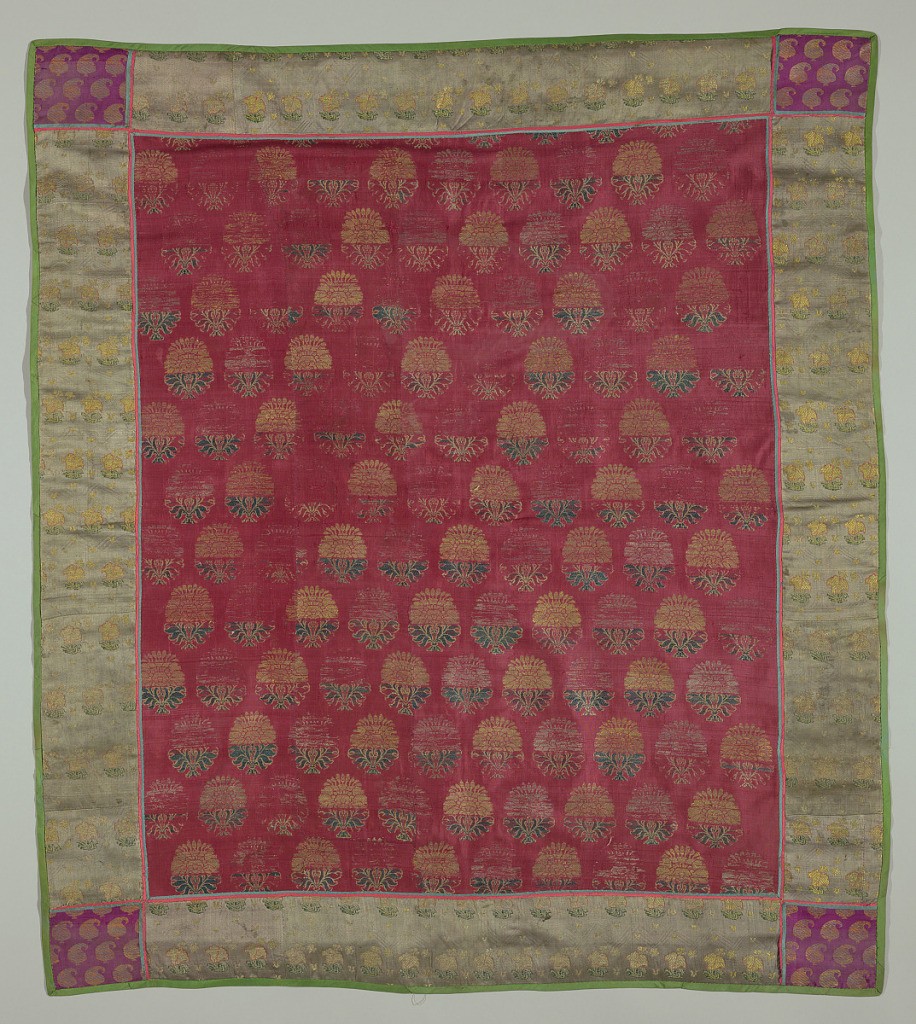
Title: Textile
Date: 16th–early 17th century
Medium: silk Technique: plain weave with supplementary weft (?)
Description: Red plain weave center brocaded in a detached flower design in gold, green, and white silks. Pattern arranged in horizontal rows. Trimmed with a wide band of gray-green silk twill stamped in a diagonal design and brocaded in a small flower pattern in white, rose and green silks. At corners, square insertion of red silk brocaded in small cone design in gold. Trimmed with pink and green piping and lined with pink taffeta.